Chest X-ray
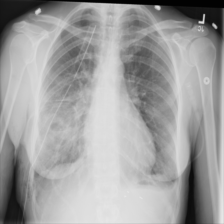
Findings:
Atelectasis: negative
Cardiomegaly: negative
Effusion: negative
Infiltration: negative
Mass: negative
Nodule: negative
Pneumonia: negative
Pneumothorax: negative
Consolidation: negative
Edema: negative
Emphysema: negative
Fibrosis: negative
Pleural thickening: negative
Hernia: negative